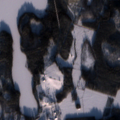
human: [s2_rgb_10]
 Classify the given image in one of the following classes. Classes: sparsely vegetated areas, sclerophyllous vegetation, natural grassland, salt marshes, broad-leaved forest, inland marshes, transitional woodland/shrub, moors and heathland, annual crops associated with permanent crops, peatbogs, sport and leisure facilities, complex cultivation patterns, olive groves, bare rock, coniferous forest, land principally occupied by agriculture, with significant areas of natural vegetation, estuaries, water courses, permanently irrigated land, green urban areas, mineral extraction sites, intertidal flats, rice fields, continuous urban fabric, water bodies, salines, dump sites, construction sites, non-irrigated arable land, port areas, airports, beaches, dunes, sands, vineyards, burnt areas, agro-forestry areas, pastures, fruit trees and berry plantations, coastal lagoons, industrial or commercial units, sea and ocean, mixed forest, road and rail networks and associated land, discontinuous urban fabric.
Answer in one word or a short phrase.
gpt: land principally occupied by agriculture, with significant areas of natural vegetation, broad-leaved forest, coniferous forest, mixed forest, water bodies